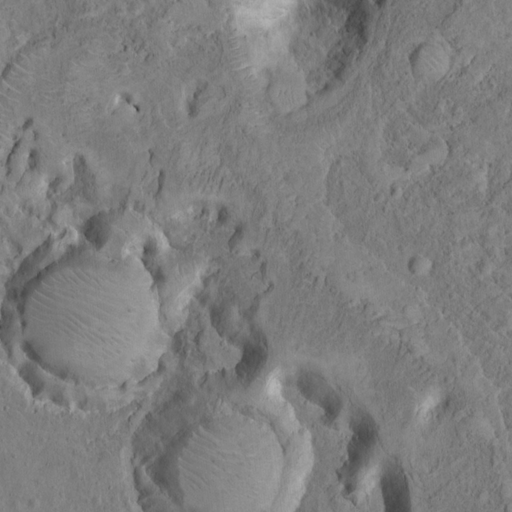
Classes present: Background, Cone